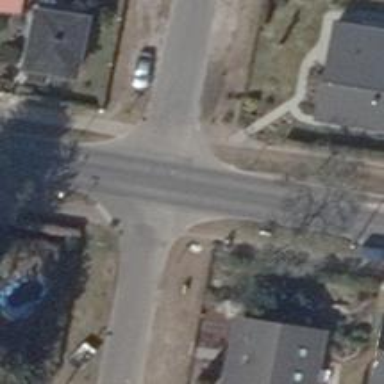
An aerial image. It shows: Asphalt road in residential area.